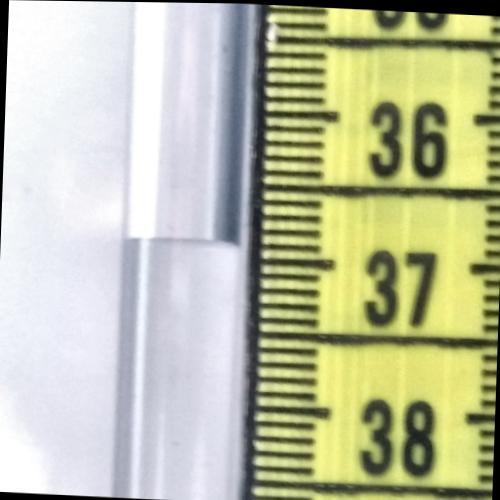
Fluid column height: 36.9 cm